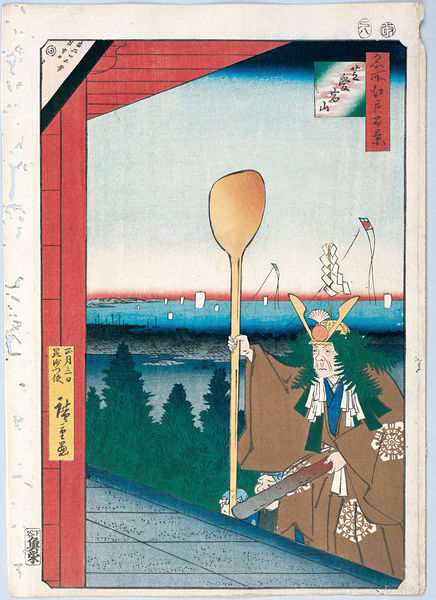
Titel: 100 berühmte Ansichten von Edo
Künstler: Utagawa Hiroshige
Schlagwörter: blau, himmel, mann, meer, wasser, weiß, bäume, braun, bunt, männer, zeichnung, gebäude, haus, rot, muster, steine, gewand, blatt, paddel, ruder, stock, holzschnitt, japan, schiffe, schrift, segel, papier, japanisch, schriftzeichen, tor, schild, tusche, maske, druck, schwert, helm, priester, prügel, kimono, samurai, shogun, charon